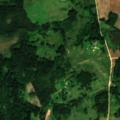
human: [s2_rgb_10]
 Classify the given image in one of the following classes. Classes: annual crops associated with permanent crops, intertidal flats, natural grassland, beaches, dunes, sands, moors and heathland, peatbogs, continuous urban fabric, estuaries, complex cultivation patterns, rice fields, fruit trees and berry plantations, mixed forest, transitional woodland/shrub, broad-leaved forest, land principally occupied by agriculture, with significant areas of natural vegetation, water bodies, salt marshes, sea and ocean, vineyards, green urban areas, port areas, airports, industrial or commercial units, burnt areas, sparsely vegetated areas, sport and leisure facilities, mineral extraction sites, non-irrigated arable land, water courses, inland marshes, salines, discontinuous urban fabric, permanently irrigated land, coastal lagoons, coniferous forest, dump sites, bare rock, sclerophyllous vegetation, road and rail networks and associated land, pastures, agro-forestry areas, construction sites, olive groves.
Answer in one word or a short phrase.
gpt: non-irrigated arable land, pastures, complex cultivation patterns, land principally occupied by agriculture, with significant areas of natural vegetation, mixed forest, peatbogs